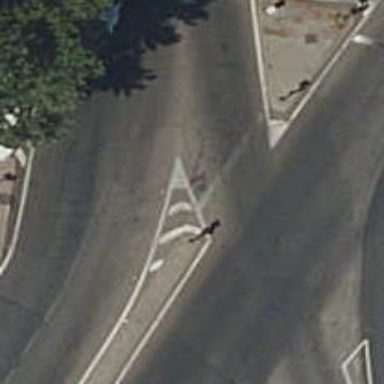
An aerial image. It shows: Road with traffic signals.